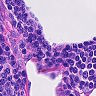
Metastatic tissue present: no